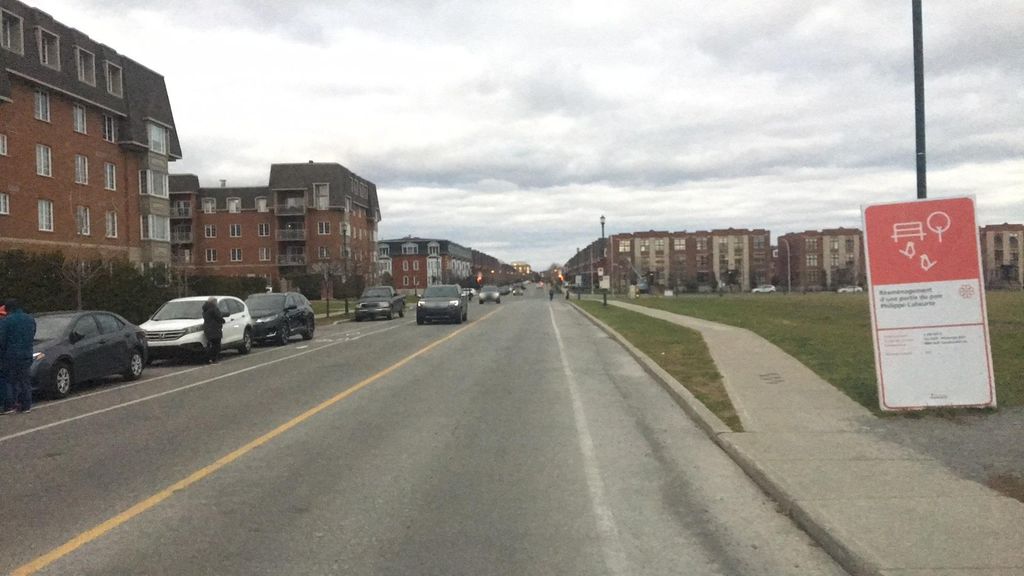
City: montreal